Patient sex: M
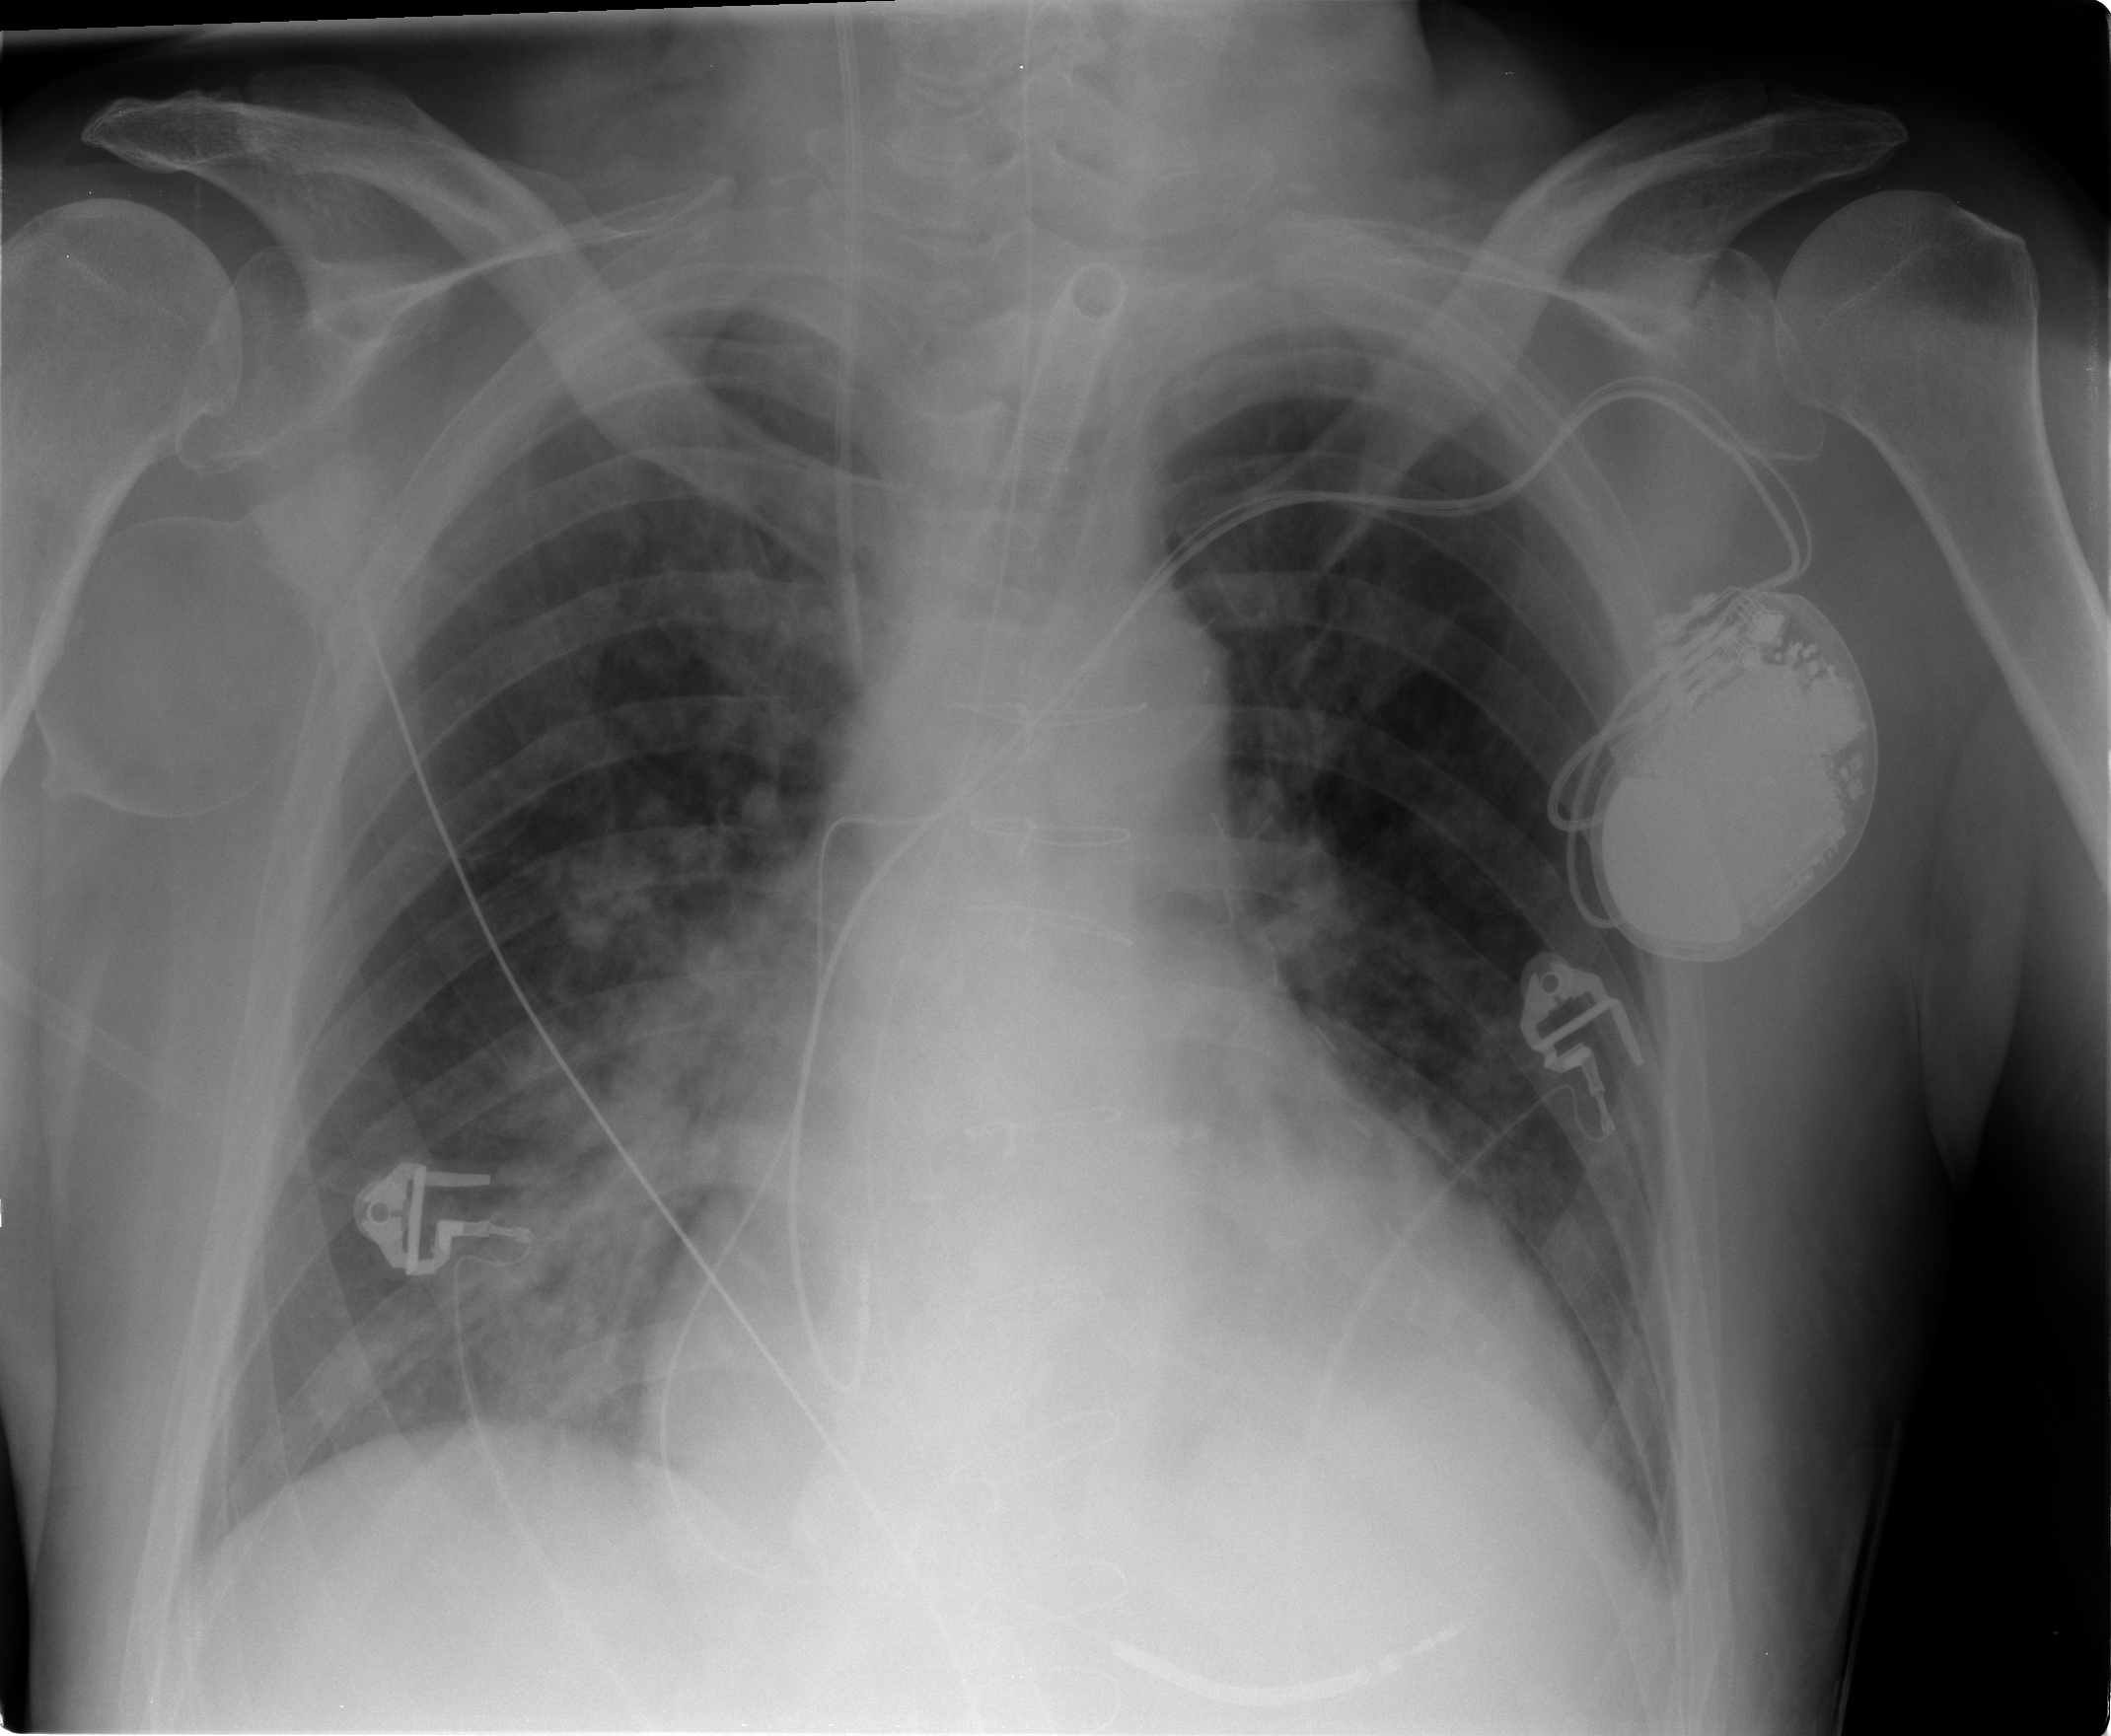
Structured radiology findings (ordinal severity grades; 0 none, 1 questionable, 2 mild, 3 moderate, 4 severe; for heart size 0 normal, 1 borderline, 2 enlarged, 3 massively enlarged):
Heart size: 2
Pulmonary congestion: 2
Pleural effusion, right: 0
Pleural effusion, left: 0
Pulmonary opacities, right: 2
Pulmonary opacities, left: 2
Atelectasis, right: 2
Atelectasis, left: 1